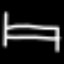
Label: bed